Question: How to solve the text out of alignment in text box UI, but it was fine in copy to clipboard function to text file.
Thanks

'''
<Grid>
<Grid.ColumnDefinitions>
<ColumnDefinition Width="20" />
<ColumnDefinition Width="*" />
</Grid.ColumnDefinitions>
<StackPanel Orientation="Vertical" HorizontalAlignment="Left" Grid.Column="1" >
<TextBox Name="txtServiceParameter" Width="550" Height="460" IsReadOnly="True" Margin="10, 10, 0, 0" AcceptsReturn="True" VerticalScrollBarVisibility="Auto" TextWrapping="Wrap" Text="{Binding DefaultText}" FontSize="12" FontFamily="Microsoft Sans Serif" HorizontalContentAlignment="Left"/>
<Button Content="Copy to Clipboard" Width="150" Height="30" Margin="10, 10, 0, 0" Command="{Binding CopyToClipboardCommand}" />
</StackPanel>
</Grid>
'''
'''
defaultText += "Hello World - Class 1 Day 1 " + DateTime.Now.ToString("dd/MM/yyyy H:mm:ss");
defaultText += Environment.NewLine;
defaultText += Environment.NewLine;
defaultText += Environment.NewLine;
defaultText += "************************************************************************";
defaultText += Environment.NewLine;
defaultText += "Mathemathic Class";
defaultText += Environment.NewLine;
defaultText += "************************************************************************";
defaultText += Environment.NewLine;
defaultText += Environment.NewLine;
defaultText += string.Format("{0, -3}, {1,-34}, {2}", "01", "Hello", "EEE910");
defaultText += Environment.NewLine;
defaultText += string.Format("{0, -3}, {1,-34}, {2}", "02", "Belo haha", "");
private void ExecuteCopyToClipboardCommand()
{
Clipboard.SetText(defaultText);
}
'''
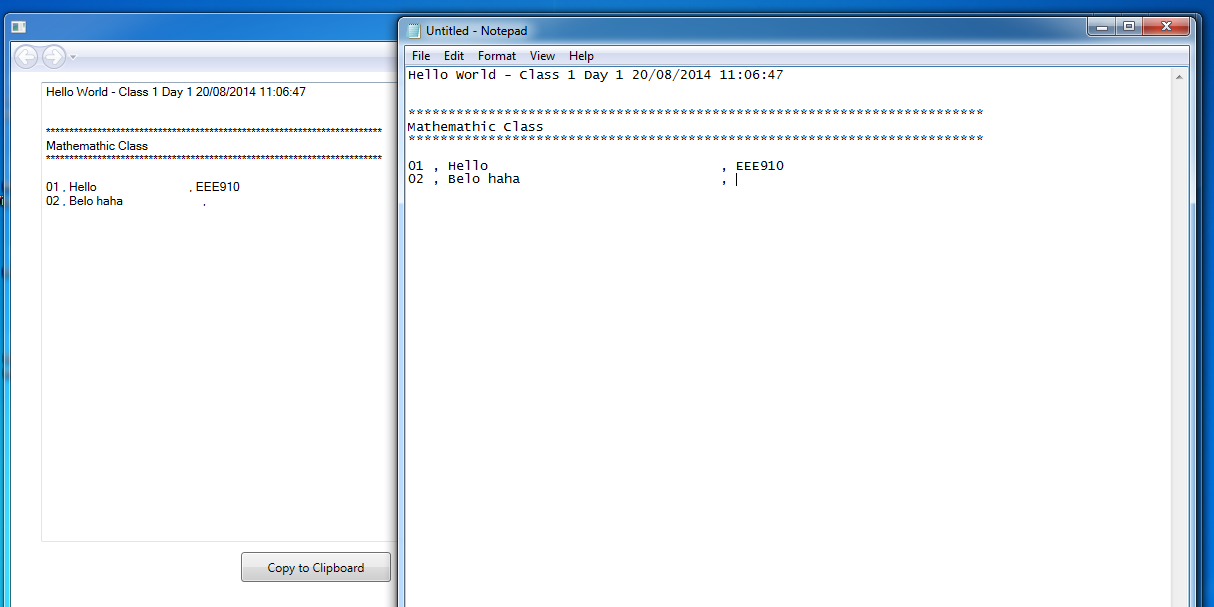
Answer: Change the font family on the TextBox to one that is <URL>. The problem is the font you are using. It does not have a fixed with for each character.